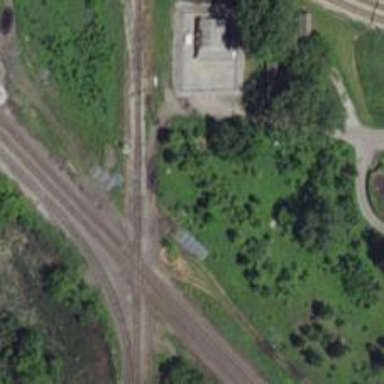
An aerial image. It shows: Abandoned railway.